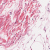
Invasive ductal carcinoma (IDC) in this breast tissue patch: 0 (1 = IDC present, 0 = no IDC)